Question: When I view the screenshots within results of my Automated Test runs in Visual Studio 2010 the windows appear as follows:

It's very frustrating having the window split into a normal zoom and zoomed in window by default. Can I change a preference to just display the image normally in a single window?
Alternatively, is there a VS2010 plugin I can use to change how it views pngs?
I have not been able to find anything that suggests it will help me out in the VS2010 Options menu but I am very much willing to admit I've probably overlooked it.
[EDIT]
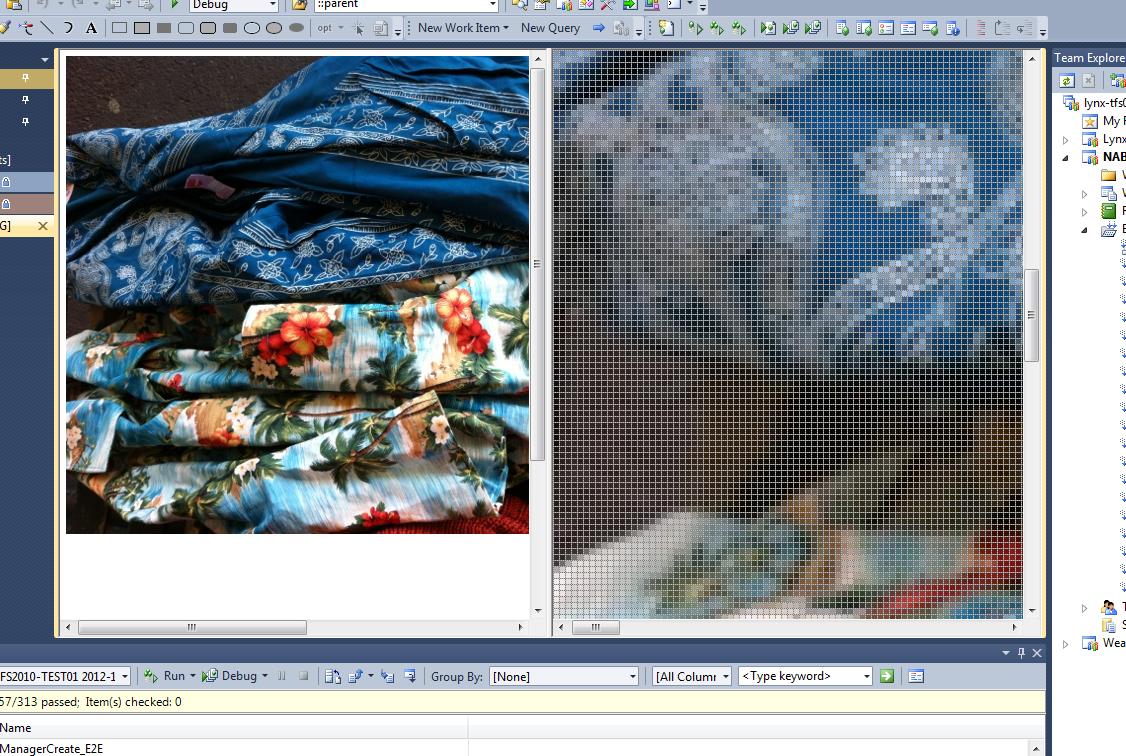
Answer: This drives me mad as well but I finally found the answer - drag and drop a bmp/png/jpg file into your visual studio project, right click it in the solution explorer and select 'open With' - select MS Paint and click 'Set as Default'.
Alternatively you can navigate and select whatever your preferred application is for viewing images.